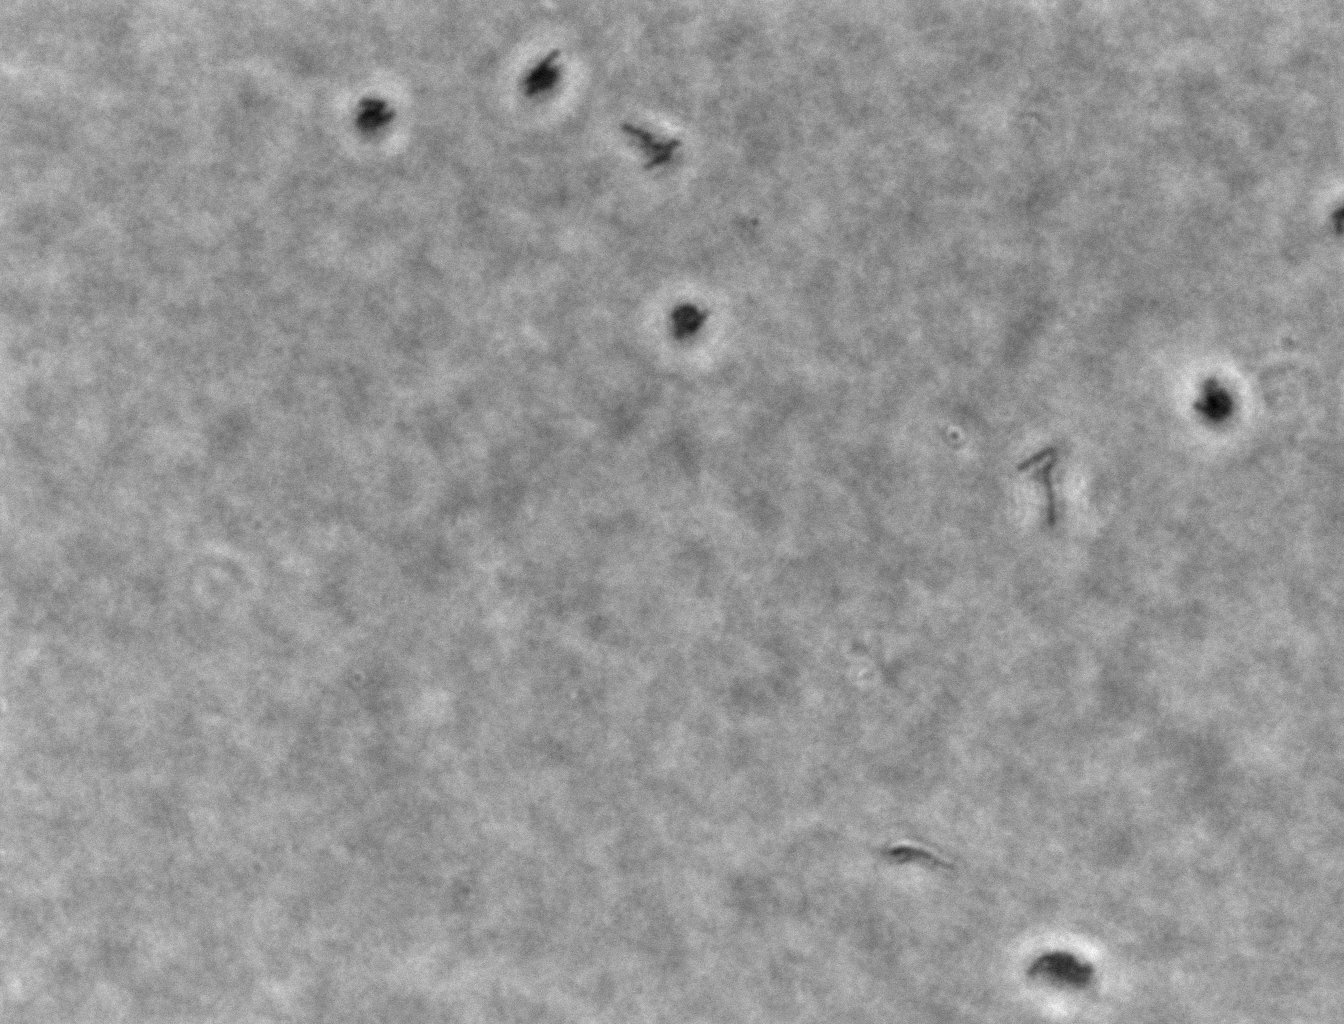
Phase contrast microscopy, 60x objective, 3 h incubation, 1.5% agar